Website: walmart
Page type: customer-info-address
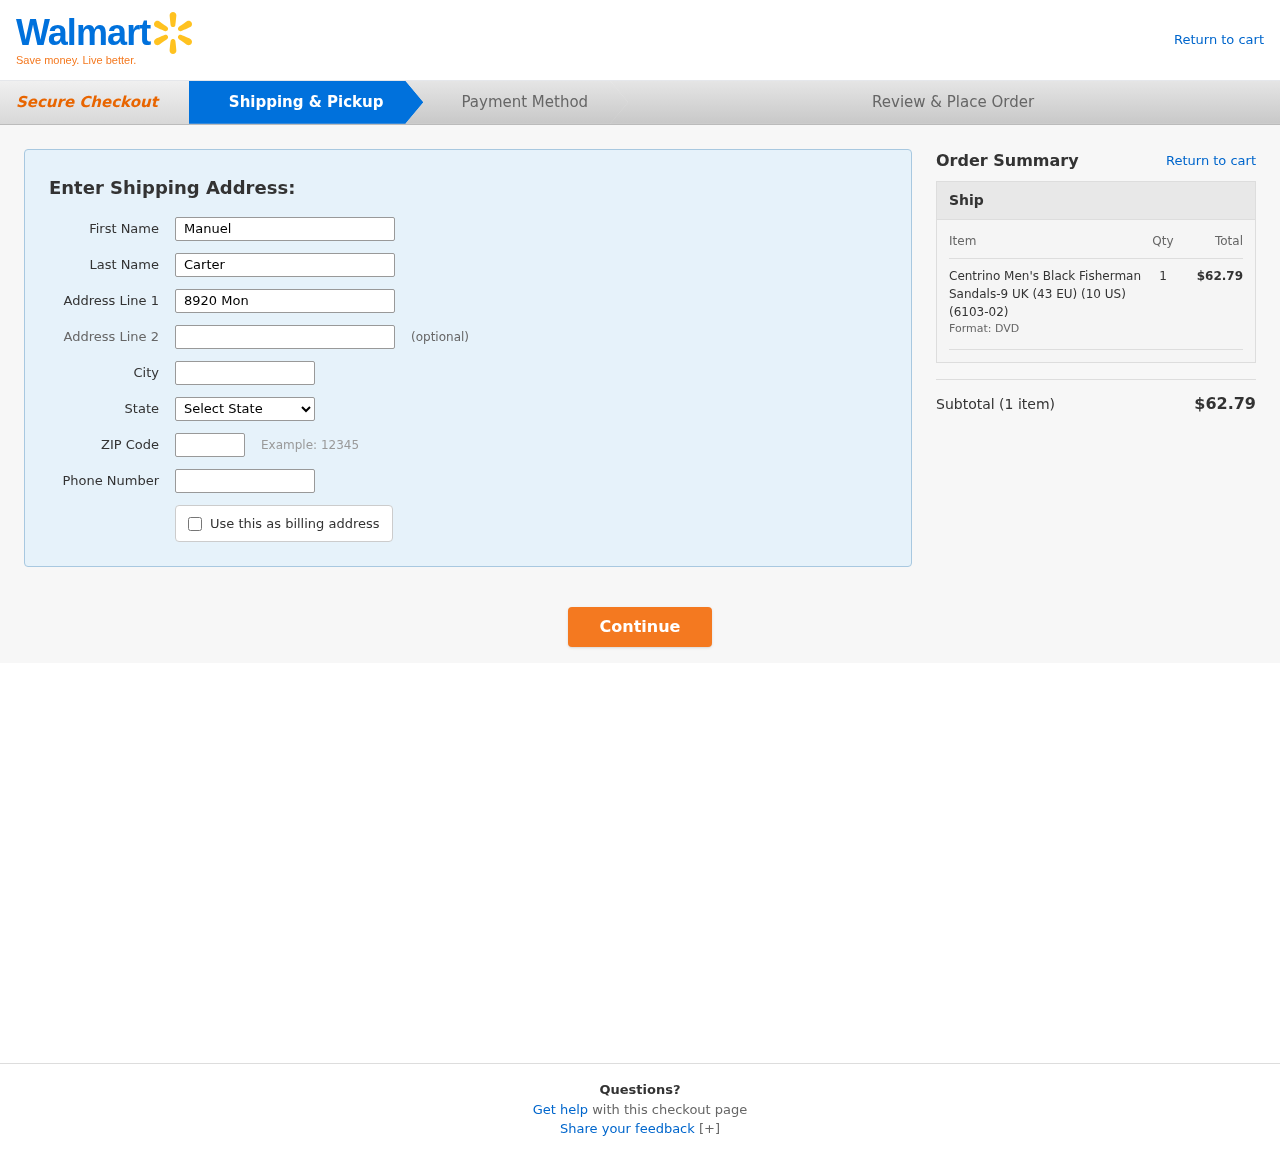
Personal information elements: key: PII_CITY
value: Danielland
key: PII_FIRSTNAME
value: Manuel
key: PII_LASTNAME
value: Carter
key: PII_PHONE
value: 4675813666
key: PII_POSTCODE
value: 86487
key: PII_STATE
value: Massachusetts
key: PII_STREET
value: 8920 Monica Port
Product elements: key: PRODUCT1_NAME
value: Centrino Men's Black Fisherman Sandals-9 UK (43 EU) (10 US) (6103-02)
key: PRODUCT1_QUANTITY
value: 1
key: PRODUCT1_LINE_TOTAL
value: $62.79
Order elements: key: ORDER_NUM_ITEMS
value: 1
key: ORDER_SUBTOTAL
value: $62.79